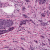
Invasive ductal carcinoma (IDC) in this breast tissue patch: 1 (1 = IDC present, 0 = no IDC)